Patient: sex M, age 33
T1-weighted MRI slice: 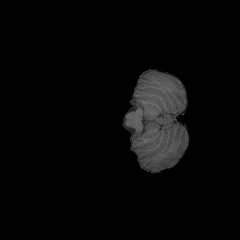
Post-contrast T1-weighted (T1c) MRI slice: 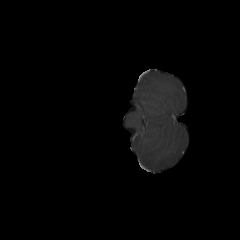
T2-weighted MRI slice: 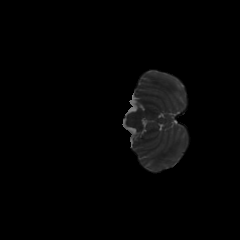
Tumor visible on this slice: no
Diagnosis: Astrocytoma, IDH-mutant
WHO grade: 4